Question: I currently have a series links that open menus containing dropdowns and input textboxes to add new options to the dropdowns:

If I save a value containing no spaces ("hello"), everything works fine, but if a value contains spaces ("hello 2"), I get an exception that says 'Uncaught Error: Syntax error, unrecognized expression: [value=hello 2]'
These are the two approaches that I've tried so far that have been unsuccessful:
'''
$('.addSetSelect').append('<option value="' + setName + '">' + setName + '</option>');
'''
and
'''
$('.addSetSelect').append(new Option(setName, setName));
'''
I was wondering what is the best way to go about adding option elements to a selectbox that can contain value attributes with spaces?
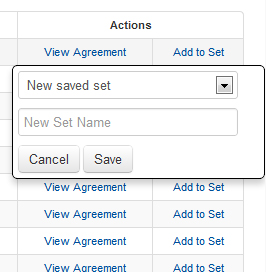
Answer: You're probably just running into string concat problems. This is more fool proof:
'''
$('.addSelect').append($('<option></option>').val(setName).text(setName));
'''